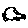
Label: car